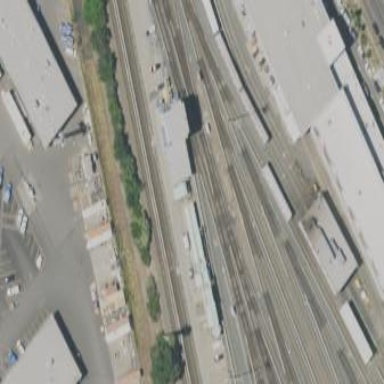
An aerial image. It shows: Train station building.